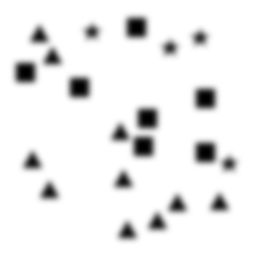
Squares: 7
Triangles: 10
Stars: 4
Total shapes: 21